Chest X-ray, AP view. Patient: 53 years old, sex M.
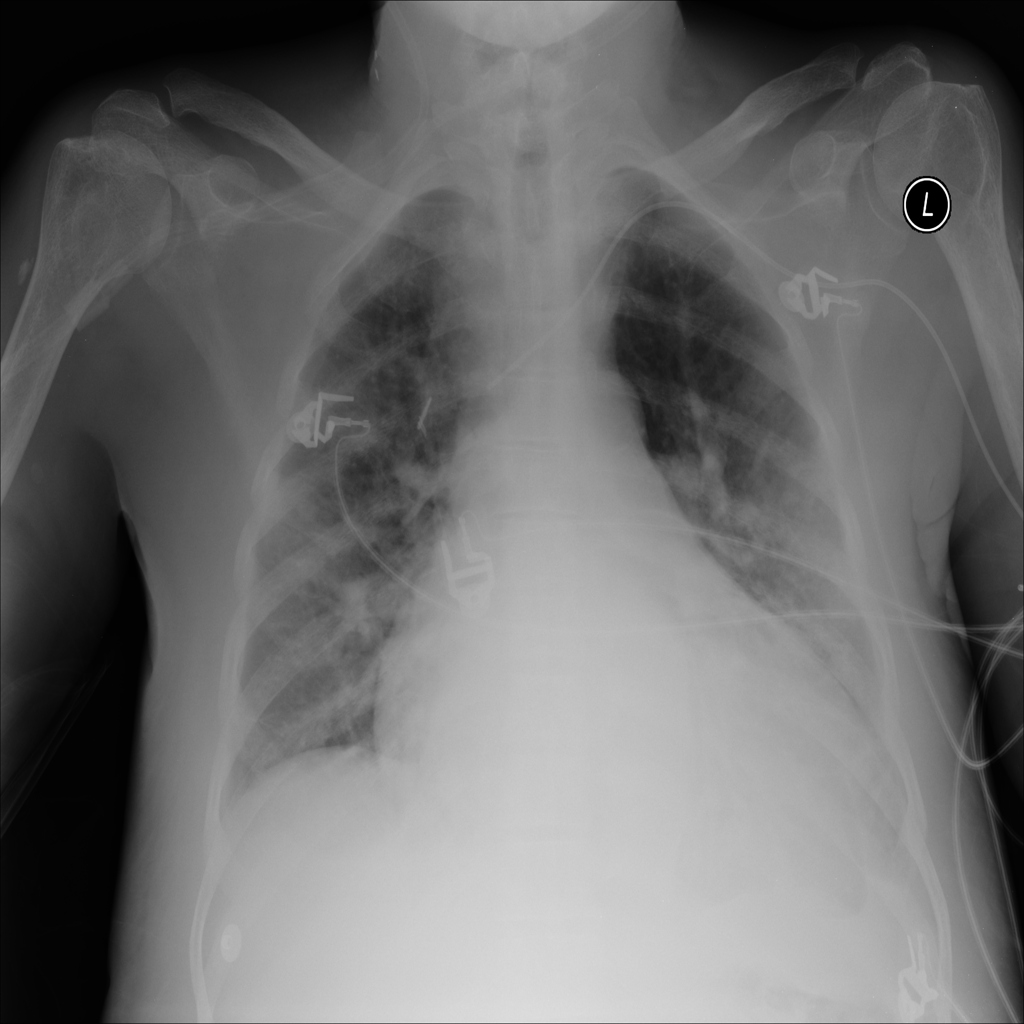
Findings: Atelectasis, Cardiomegaly, Consolidation, Effusion